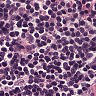
Metastatic tissue present: no